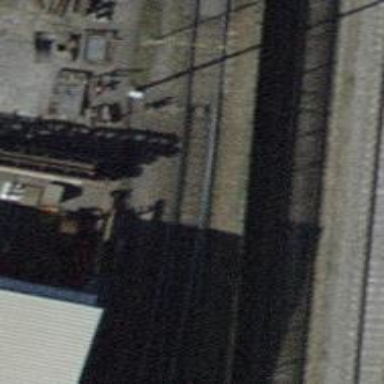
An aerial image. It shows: Railway switch.